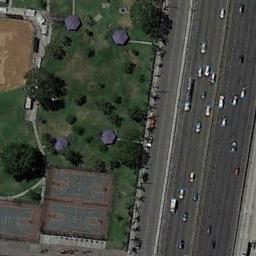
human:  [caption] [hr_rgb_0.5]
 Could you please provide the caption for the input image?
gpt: Three basketball courts next to a baseball diamond and some freeways beside .

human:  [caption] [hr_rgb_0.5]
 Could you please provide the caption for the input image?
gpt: The basketball courts and sandpit on the lawn are next to the two-way street .

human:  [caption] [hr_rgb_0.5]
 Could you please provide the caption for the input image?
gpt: There are many cars on the road beside the basketball court .

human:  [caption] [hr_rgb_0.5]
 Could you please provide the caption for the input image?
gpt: There are two basketball courts in the middle of grass next to a road .

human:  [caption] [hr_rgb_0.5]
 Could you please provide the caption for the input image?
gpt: Many cars are on the roads next to three basketball courts .